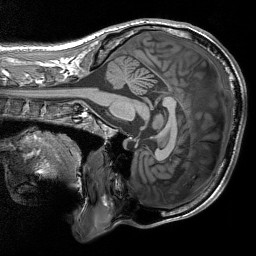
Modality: T1w
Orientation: sagittal
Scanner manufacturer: siemens
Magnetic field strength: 3 T
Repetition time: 1.76 s
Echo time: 0.0022 s